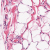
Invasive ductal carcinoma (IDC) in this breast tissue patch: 0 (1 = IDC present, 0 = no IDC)